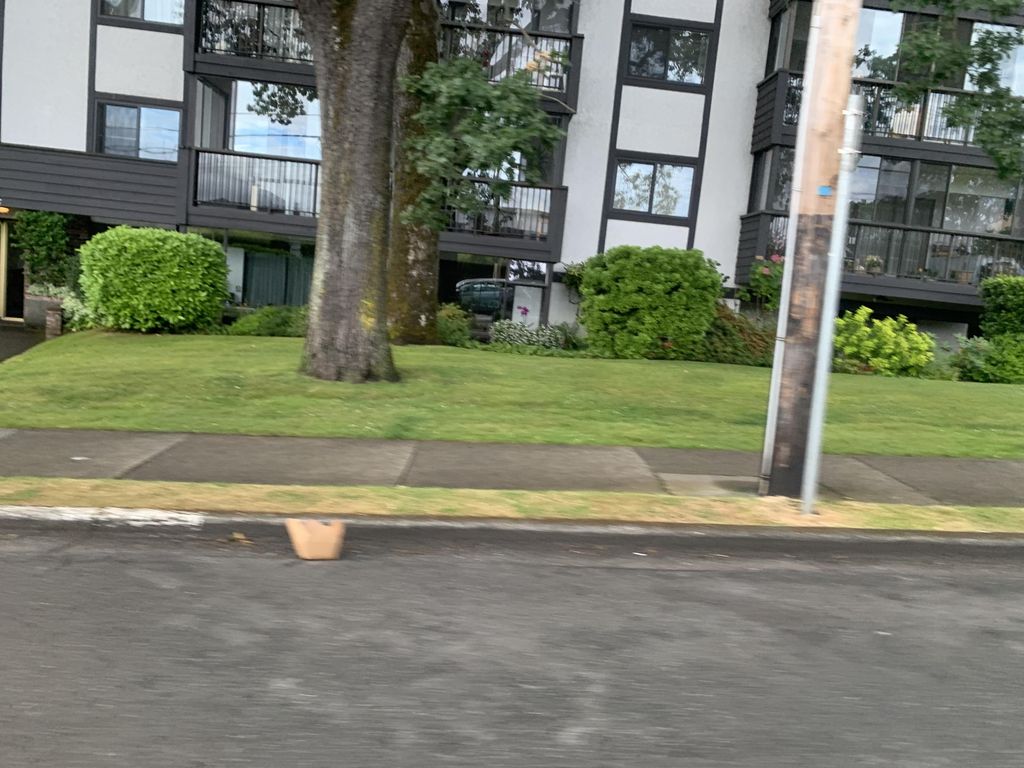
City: victoria